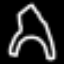
Label: The Eiffel Tower